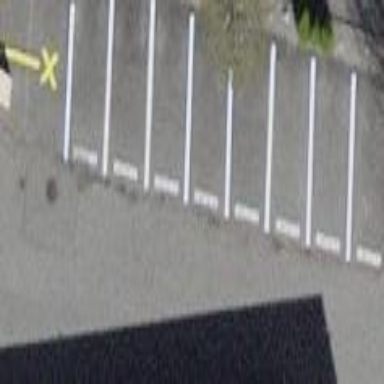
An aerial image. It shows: Parking area with asphalt surface.